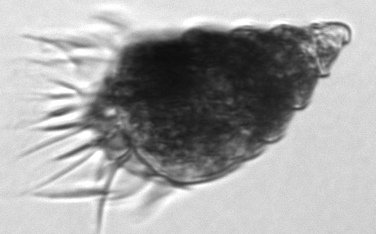
Label: Laboea_strobila